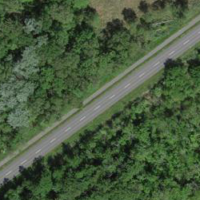
EUNIS habitat code: 44
Species observed at this site:
Diplotaxis muralis